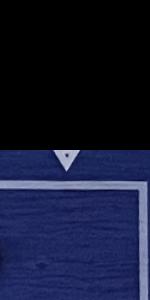
Label: Empty